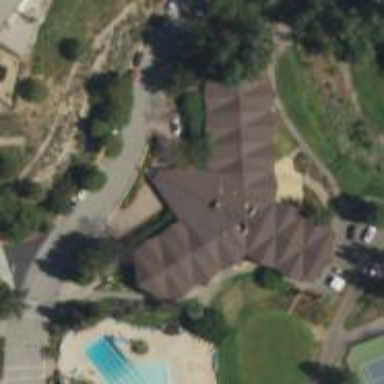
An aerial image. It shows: Golf clubhouse.